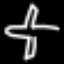
Label: airplane